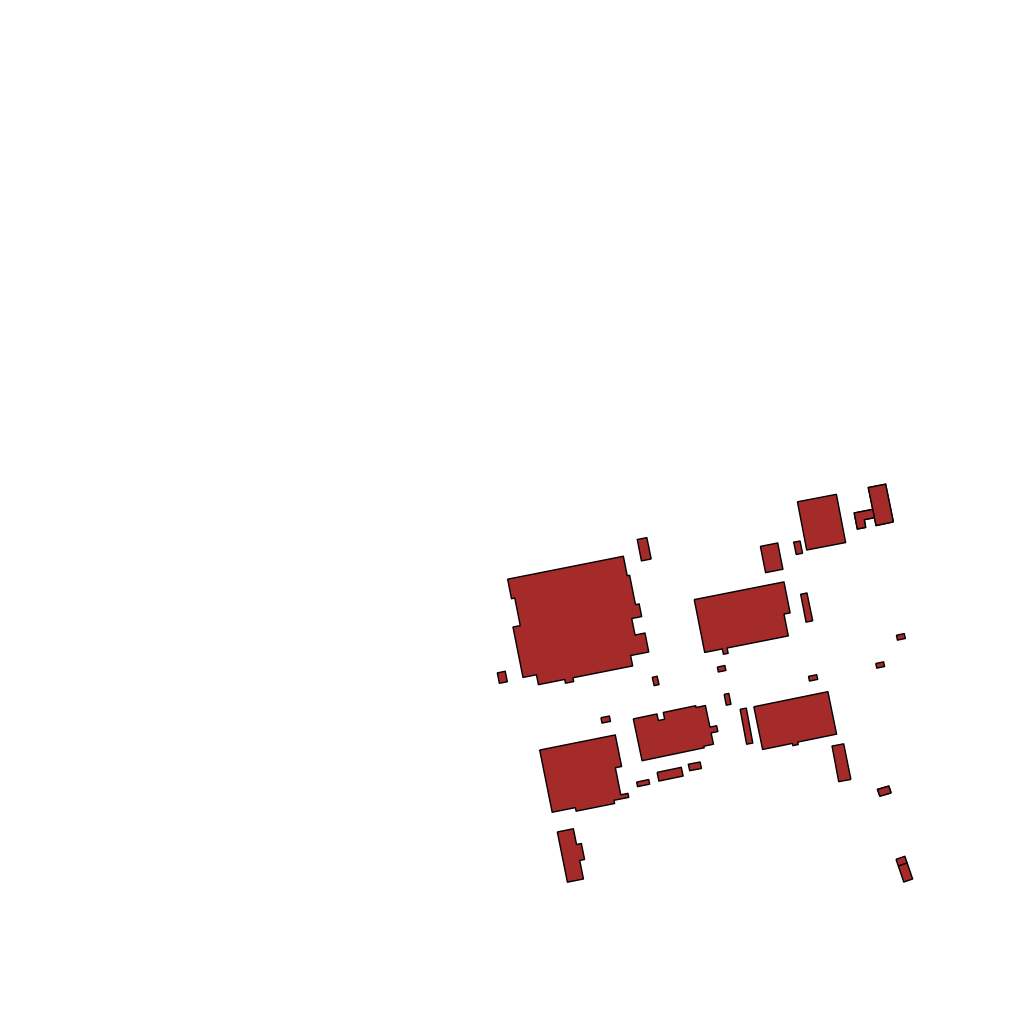
Tags: overhead vector_map, industrial, recreation, special, individual_rise, low_rise, density_1, Facility, 1.0 km²